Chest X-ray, PA view. Patient: 52 years old, sex F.
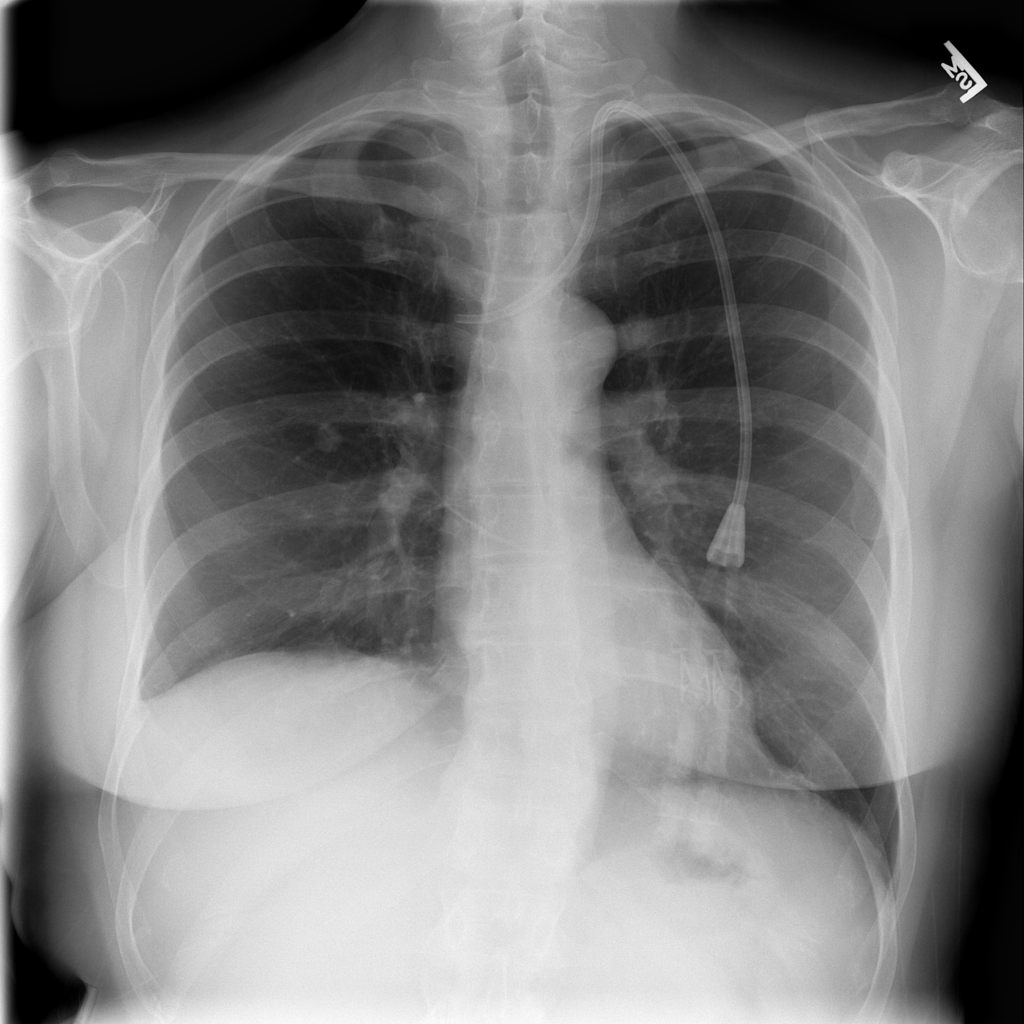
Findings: Nodule